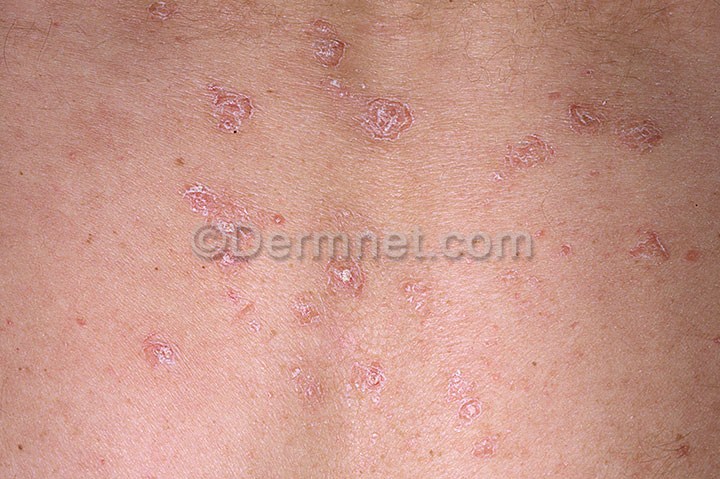
Disease: Psoriasis pictures Lichen Planus and related diseases